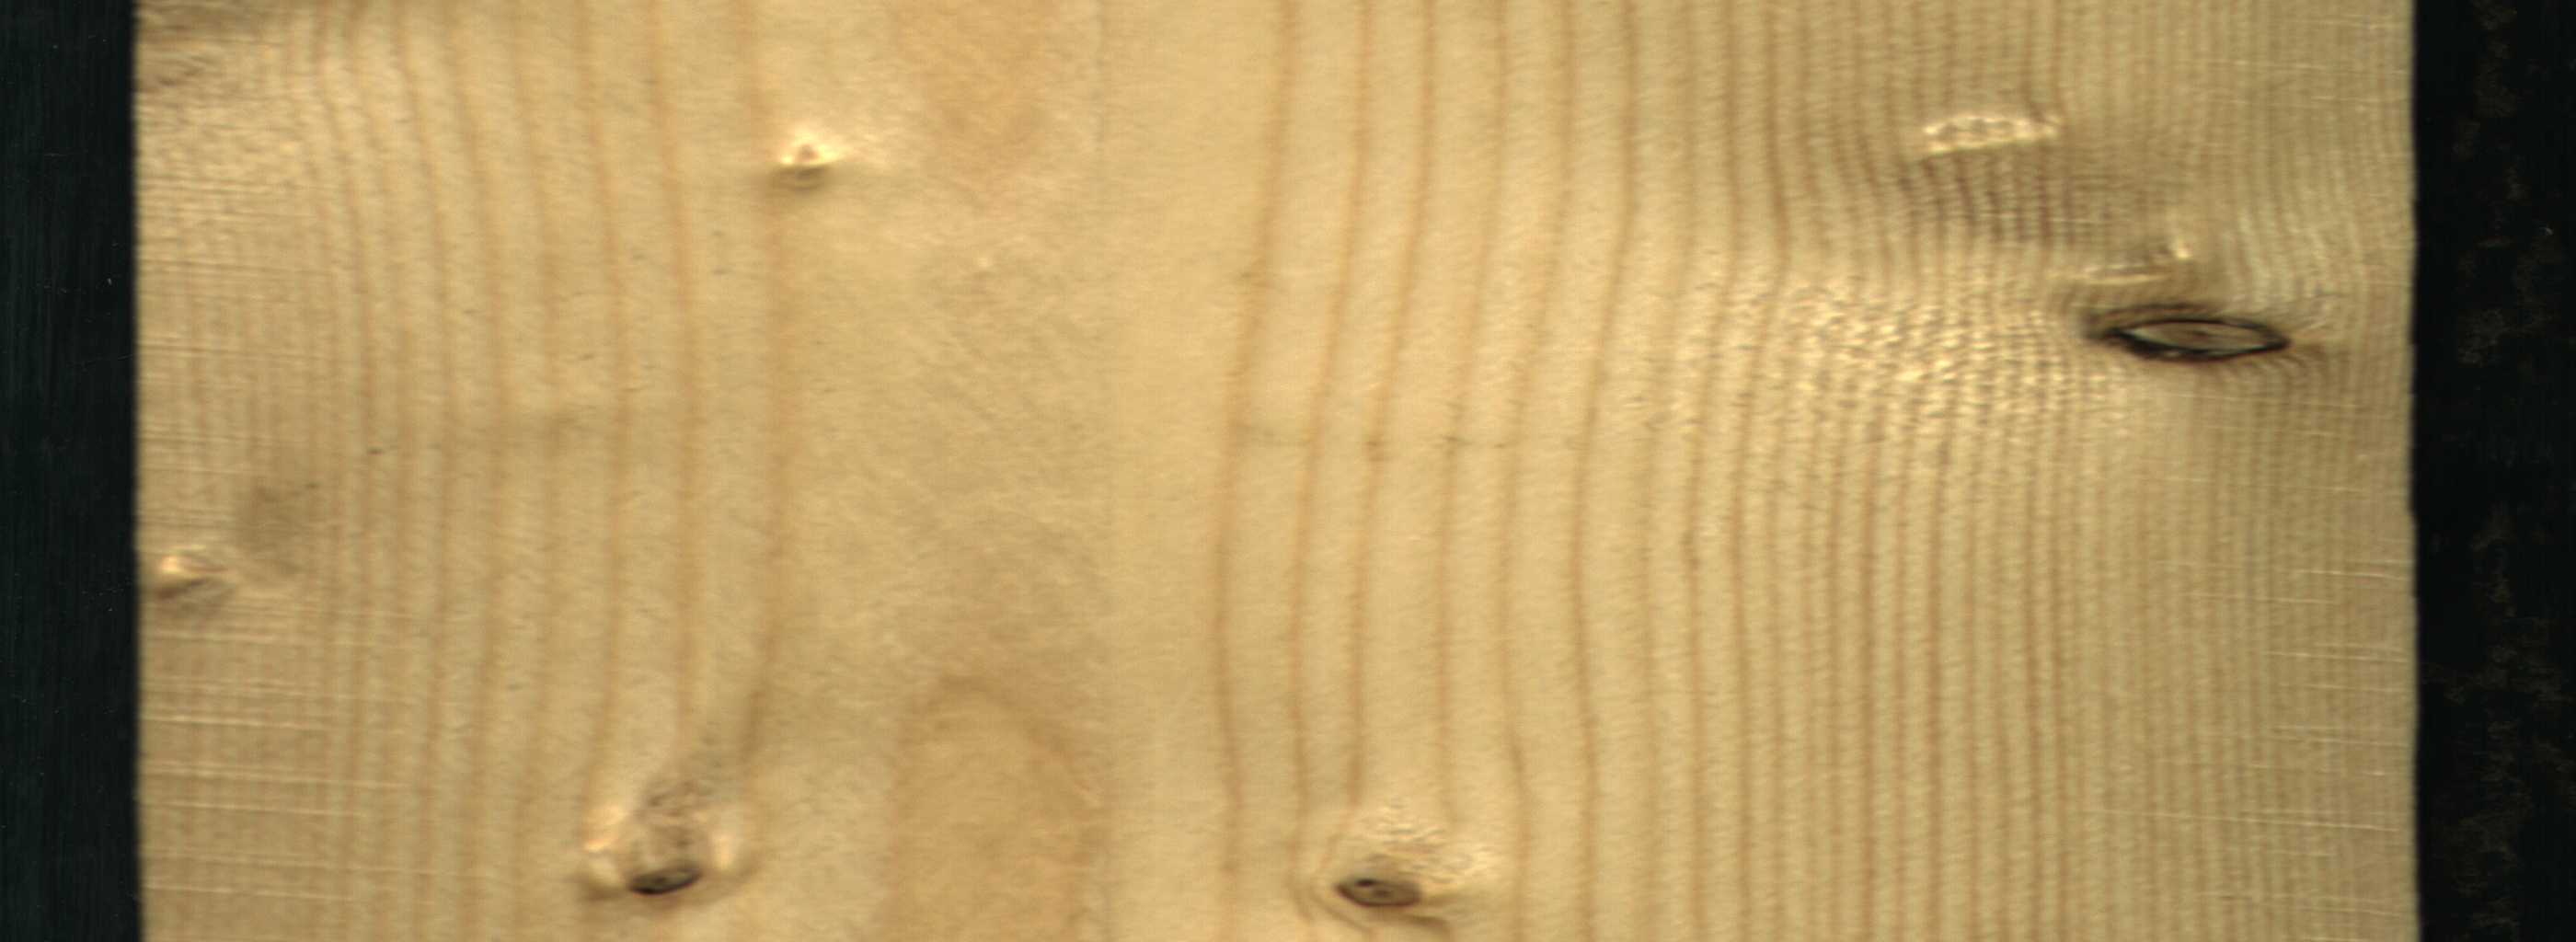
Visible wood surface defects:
Dead_Knot
Live_Knot
Live_Knot